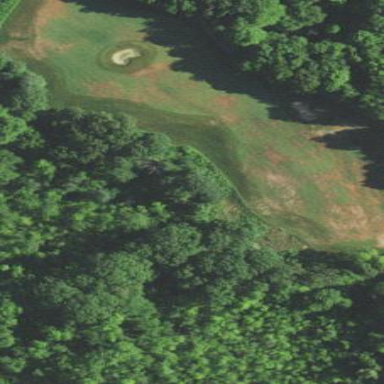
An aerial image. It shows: Grassy area designated as golf fairway.